Field crop: maize
Growth stage: 2
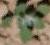
Species: chenopodium